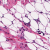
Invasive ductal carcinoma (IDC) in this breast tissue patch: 0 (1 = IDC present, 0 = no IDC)